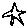
Label: star